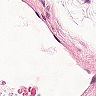
Metastatic tissue present: no